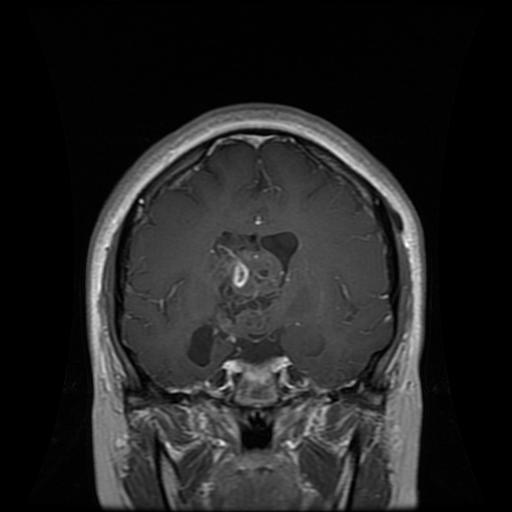
Label: glioma